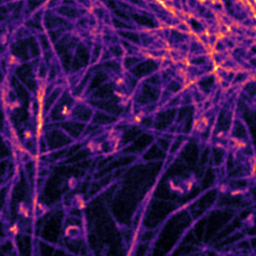
Label: Super-resolution F-actin image